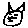
Label: house